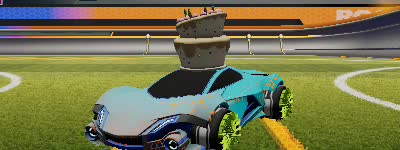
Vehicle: werewolf